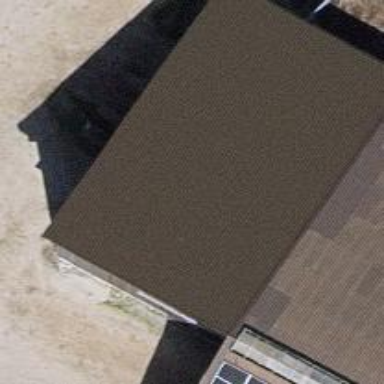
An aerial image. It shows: Building part with flat roof.